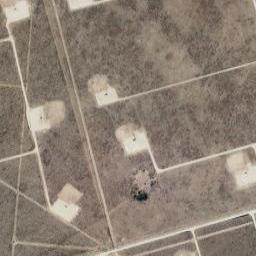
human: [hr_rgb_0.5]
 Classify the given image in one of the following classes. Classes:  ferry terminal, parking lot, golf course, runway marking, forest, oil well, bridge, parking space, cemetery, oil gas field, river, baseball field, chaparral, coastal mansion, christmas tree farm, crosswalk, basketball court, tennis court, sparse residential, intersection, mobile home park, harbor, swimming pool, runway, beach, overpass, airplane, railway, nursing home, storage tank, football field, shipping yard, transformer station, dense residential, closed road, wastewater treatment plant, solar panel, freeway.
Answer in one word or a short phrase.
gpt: oil gas field